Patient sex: M
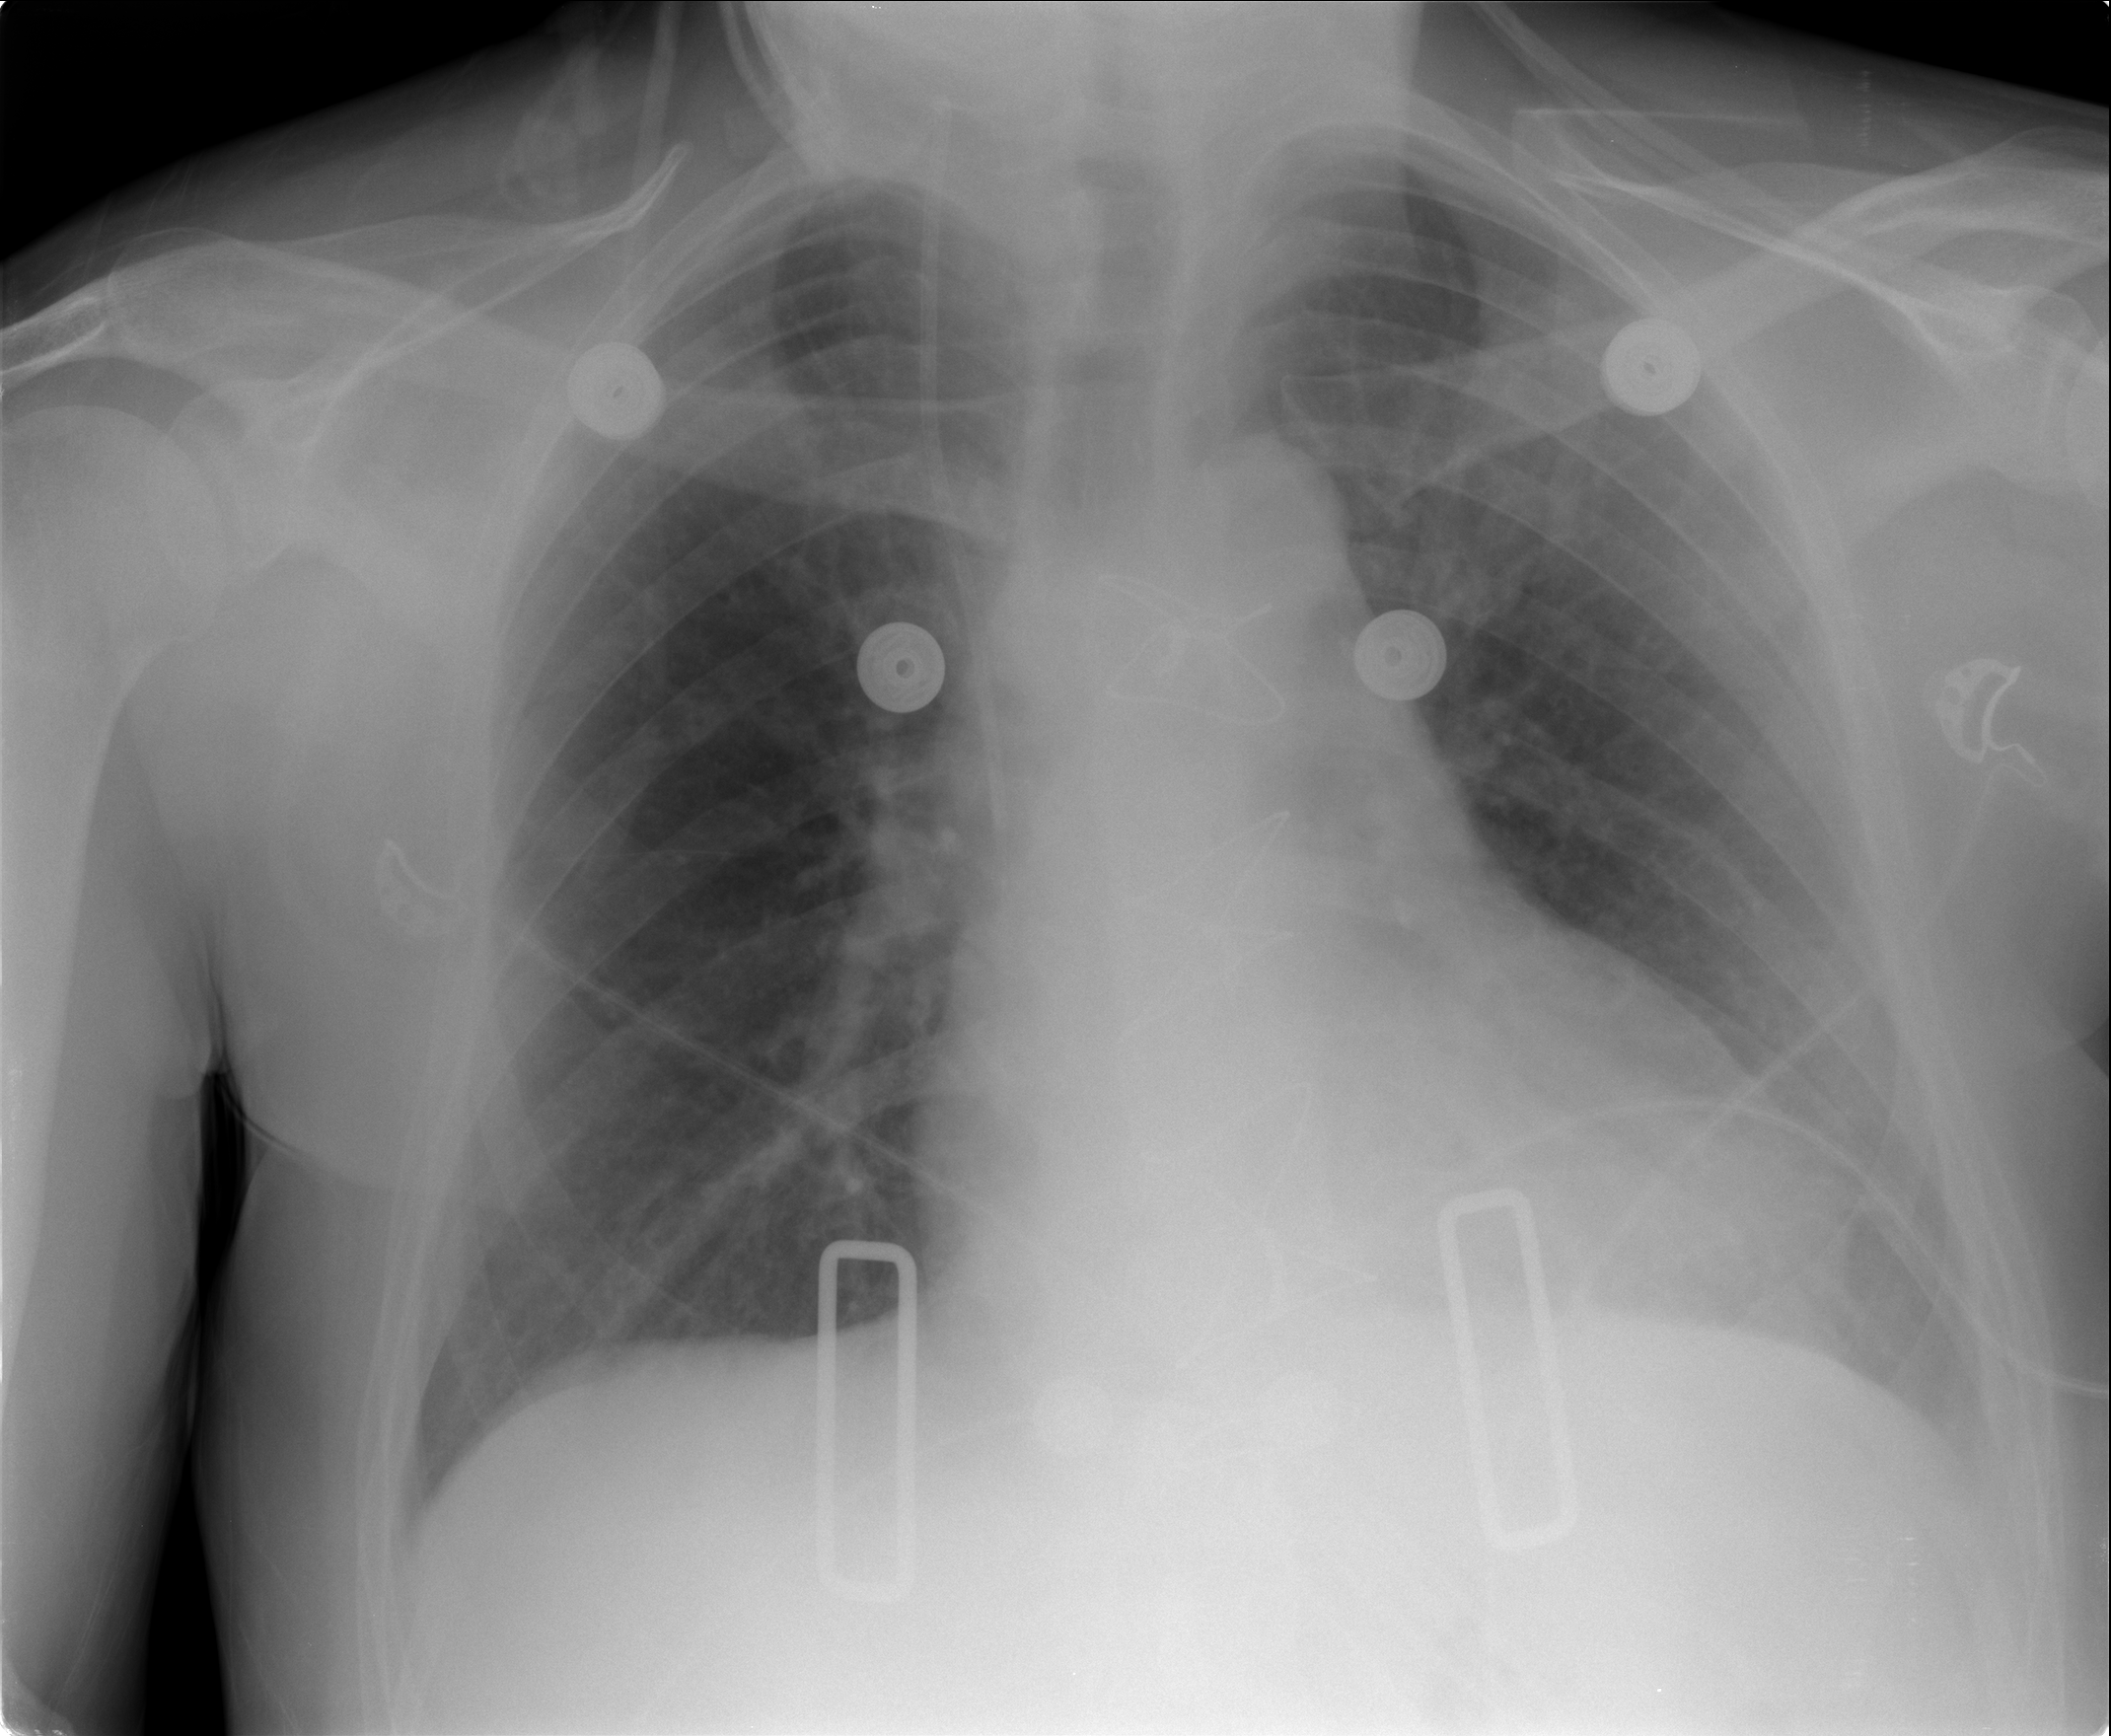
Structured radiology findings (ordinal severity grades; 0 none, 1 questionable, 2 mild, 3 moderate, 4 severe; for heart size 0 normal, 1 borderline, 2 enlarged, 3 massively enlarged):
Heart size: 2
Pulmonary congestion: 0
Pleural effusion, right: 0
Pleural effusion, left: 2
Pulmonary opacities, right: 0
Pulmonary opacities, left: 2
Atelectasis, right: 0
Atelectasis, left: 2